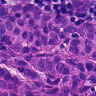
Metastatic tissue present: yes